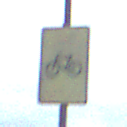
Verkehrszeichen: RadverkehrOhnePfeilsymbol
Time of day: Midday
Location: Roofed (Beach)
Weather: Overcast
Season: NotSpecified
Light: Natural